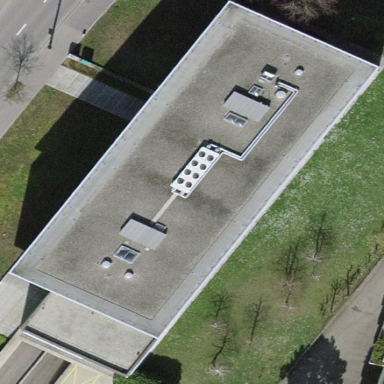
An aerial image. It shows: Office building.